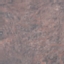
Land use / land cover class: HerbaceousVegetation